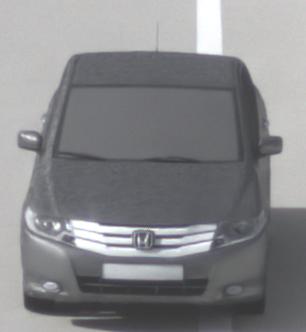
Make: Honda
Model: City
Detailed model: Gen. 6
Model produced from: 2008
Model produced until: 2013
Doors: 4
Color: gray
Road condition: dry road
Daytime: morning or afternoon
Contrast: low contrast